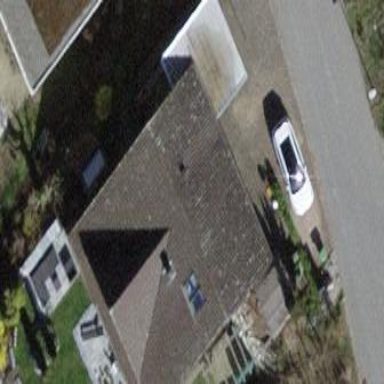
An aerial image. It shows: Building with tiled roof.